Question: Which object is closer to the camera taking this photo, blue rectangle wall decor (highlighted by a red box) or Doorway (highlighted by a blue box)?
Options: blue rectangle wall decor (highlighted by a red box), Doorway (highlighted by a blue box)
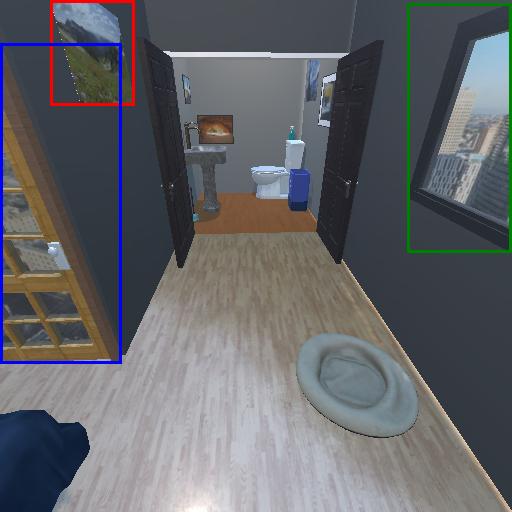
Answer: blue rectangle wall decor (highlighted by a red box)